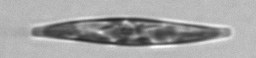
Label: Pleurosigma